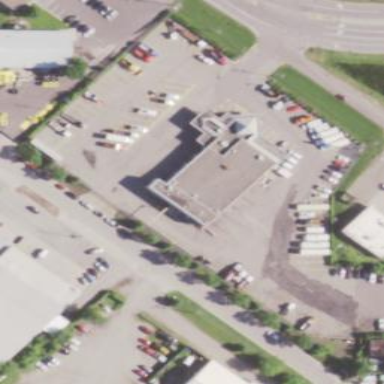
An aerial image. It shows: Building that houses car shop.